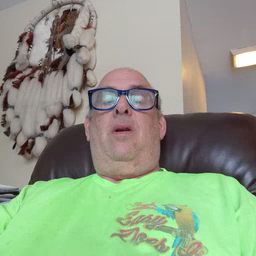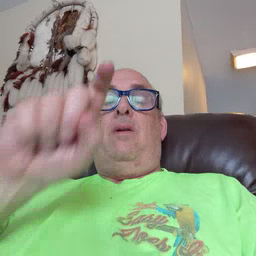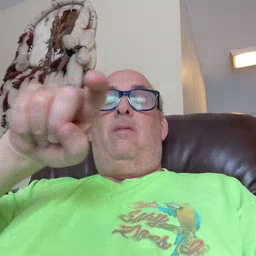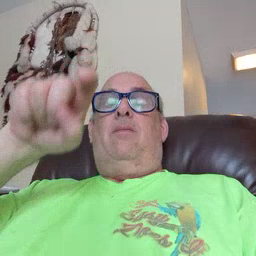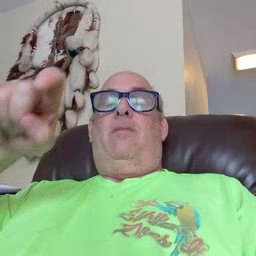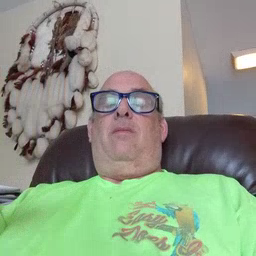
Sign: closet